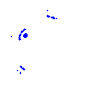
Particle: electron